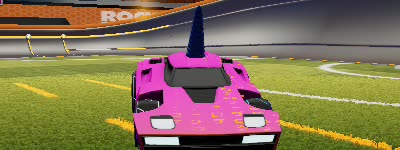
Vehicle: breakout